Interaction volume radius: 10 \u00c5
Interaction volume height: 20 \u00c5
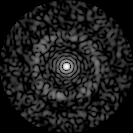
Disorder parameter: 0.8477